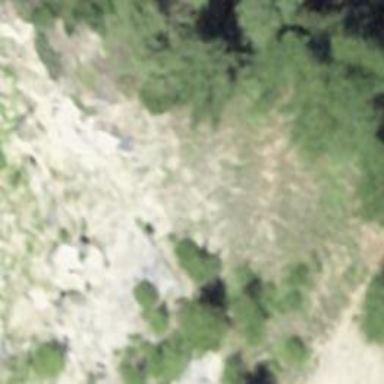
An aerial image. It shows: Natural cliff.